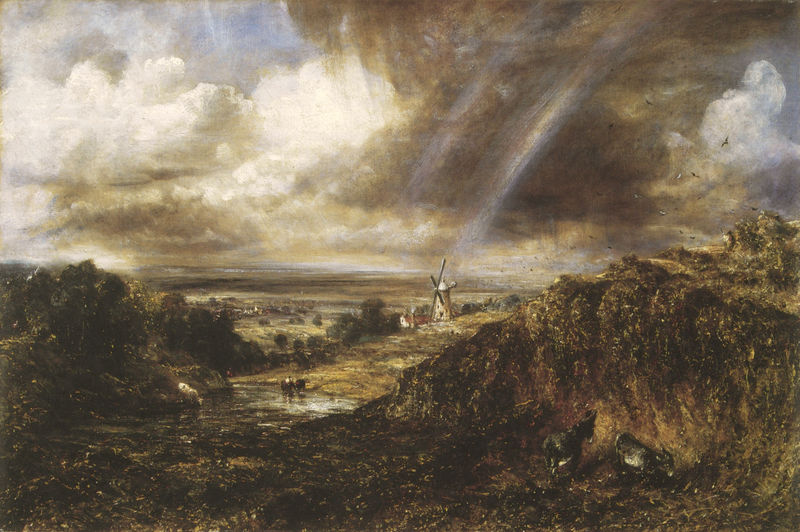
Titel: Hampstead Heath with a Rainbow
Künstler: John Constable
Standort: London
Institution: Tate Gallery
Schlagwörter: baum, berg, blau, dunkel, flügel, gemälde, gewitter, himmel, laub, mann, meer, schatten, vogel, wasser, weiß, wolken, bäume, fluss, gelb, grün, landschaft, menschen, ocker, see, stadt, teich, ufer, braun, frau, grau, hell, licht, männer, schwarz, gebäude, gras, haus, tier, tiere, wiese, wolke, beige, malerei, architektur, mensch, rembrandt, holland, niederlande, bach, ebene, erde, feld, ferne, horizont, häuser, hügel, kühe, mühle, mühlen, nass, natur, strauch, vieh, vögel, weite, wind, windmühle, busch, büsche, flach, flachland, gewässer, sonne, sträucher, windrad, land, gold, pflanze, pflanzen, ohren, rosa, tal, wald, bauern, esel, fliegen, genre, müller, pferd, vogelschwarm, pfütze, sommer, düster, bogen, ort, perspektive, berge, dünen, fels, sonnenlicht, dorf, lila, violett, herde, kuh, bauernhof, idylle, sepia, böschung, ölgemälde, luft, sturm, unwetter, wetter, bauer, schneise, regen, lichtstrahl, schaf, sonnenstrahl, gewitterwolken, lichtung, schwarm, wolkig, schlamm, sumpf, regenwolken, tümpel, dramatisch, tränke, durchbruch, ziege, arbre, ciel, brau, koch, paysan, viehtränke, schutz, bäuerlich, pluie, ziegen, campagne, champ, wall, regenbogen, elemente, verzerrt, häuder, nuages, schauer, weisen, arbres, furt, arc en ciel, lorrain, holländische malerei, forêt, constable, kulturlandschaft, vögle, vor dem sturm, vogelzug, vent, strahen, verziehen, regenwand, pré, kumulus, moulin, mare, werde, bäuerlichkeit, gainsboroug, gelbbraun, getreidemühle, heroishc, trinkende tiere, woleknzug, ânes